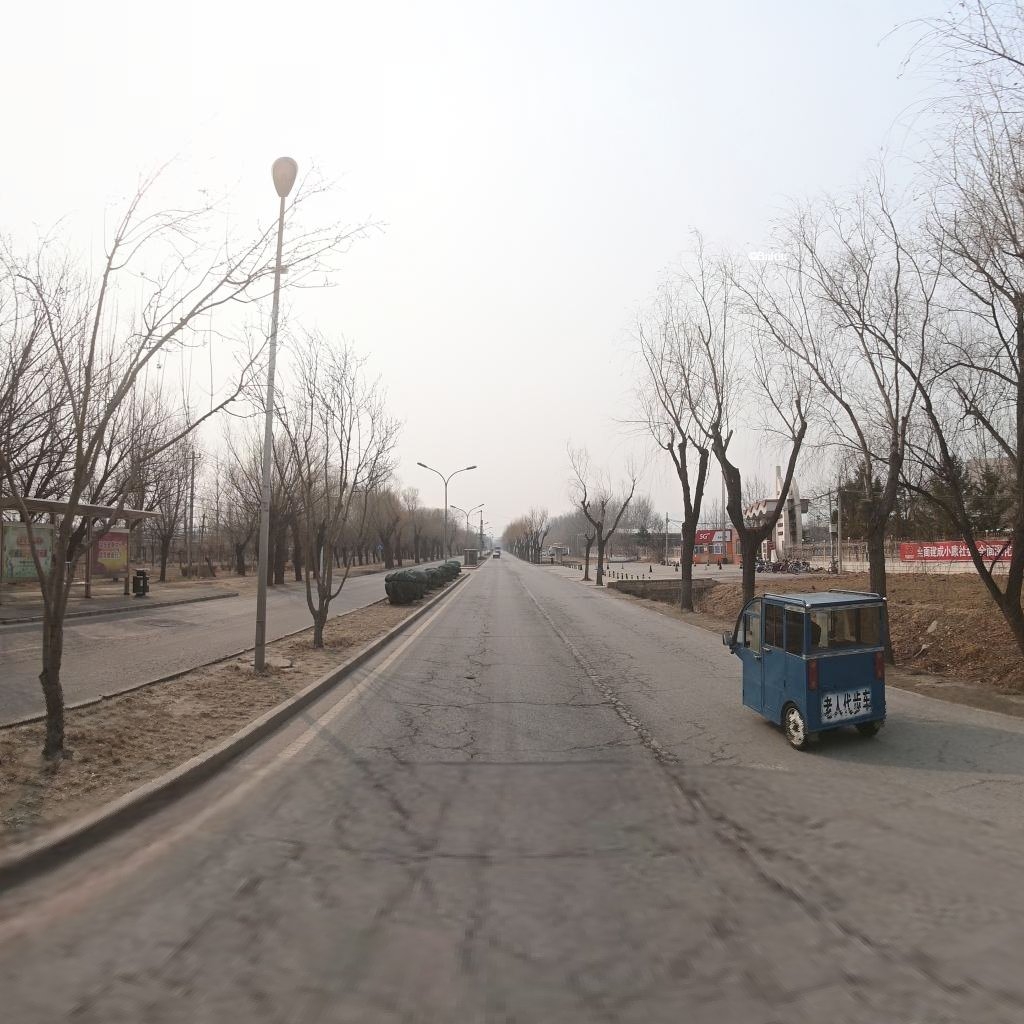
Region: Haidian
Road damage annotations: alligator crack, alligator crack, manhole cover, transverse crack, transverse crack